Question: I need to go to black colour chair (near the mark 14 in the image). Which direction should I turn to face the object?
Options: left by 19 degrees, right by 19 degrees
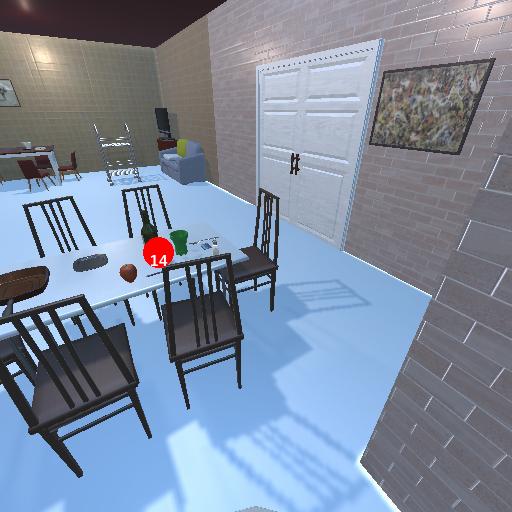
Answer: left by 19 degrees